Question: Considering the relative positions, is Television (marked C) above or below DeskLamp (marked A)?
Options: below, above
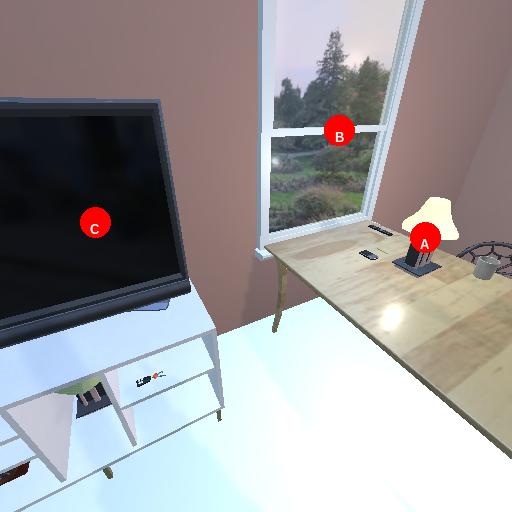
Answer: below